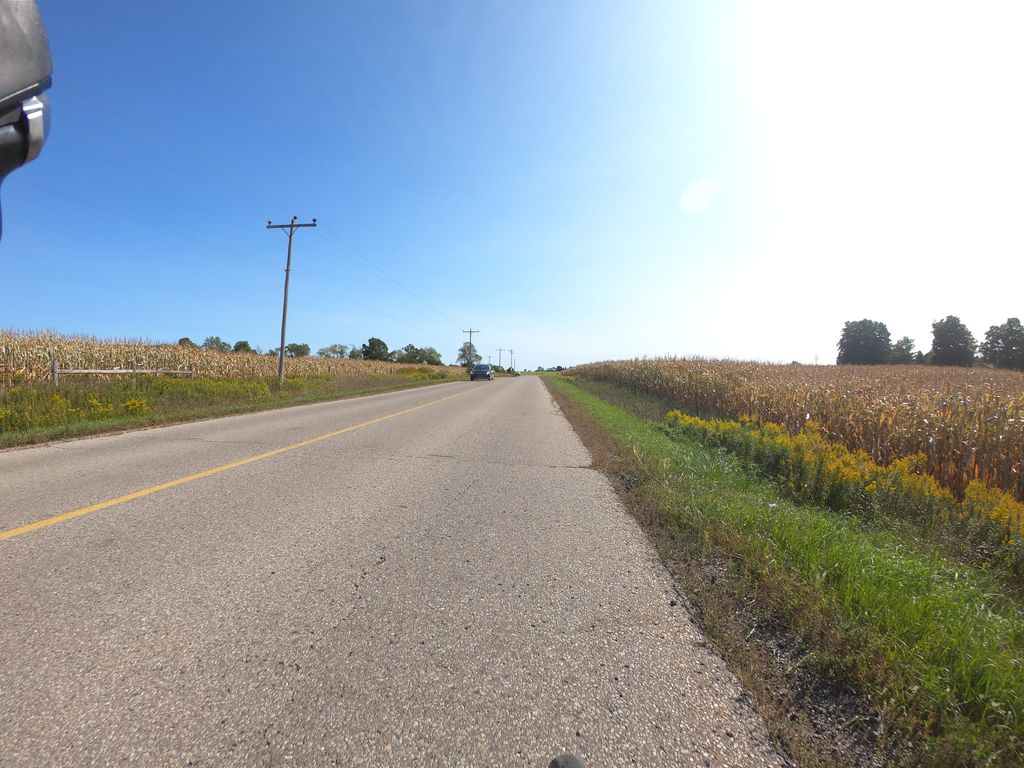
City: kitchener-waterloo